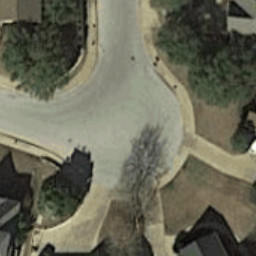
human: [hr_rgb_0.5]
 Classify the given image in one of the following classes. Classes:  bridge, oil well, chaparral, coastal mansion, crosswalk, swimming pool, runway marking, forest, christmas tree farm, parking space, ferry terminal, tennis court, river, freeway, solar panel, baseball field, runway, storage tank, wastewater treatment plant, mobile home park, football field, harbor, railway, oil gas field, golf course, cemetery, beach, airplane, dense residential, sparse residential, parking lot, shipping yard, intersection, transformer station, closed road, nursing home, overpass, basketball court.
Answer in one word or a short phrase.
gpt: closed road